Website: home-depot
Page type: customer-info-address
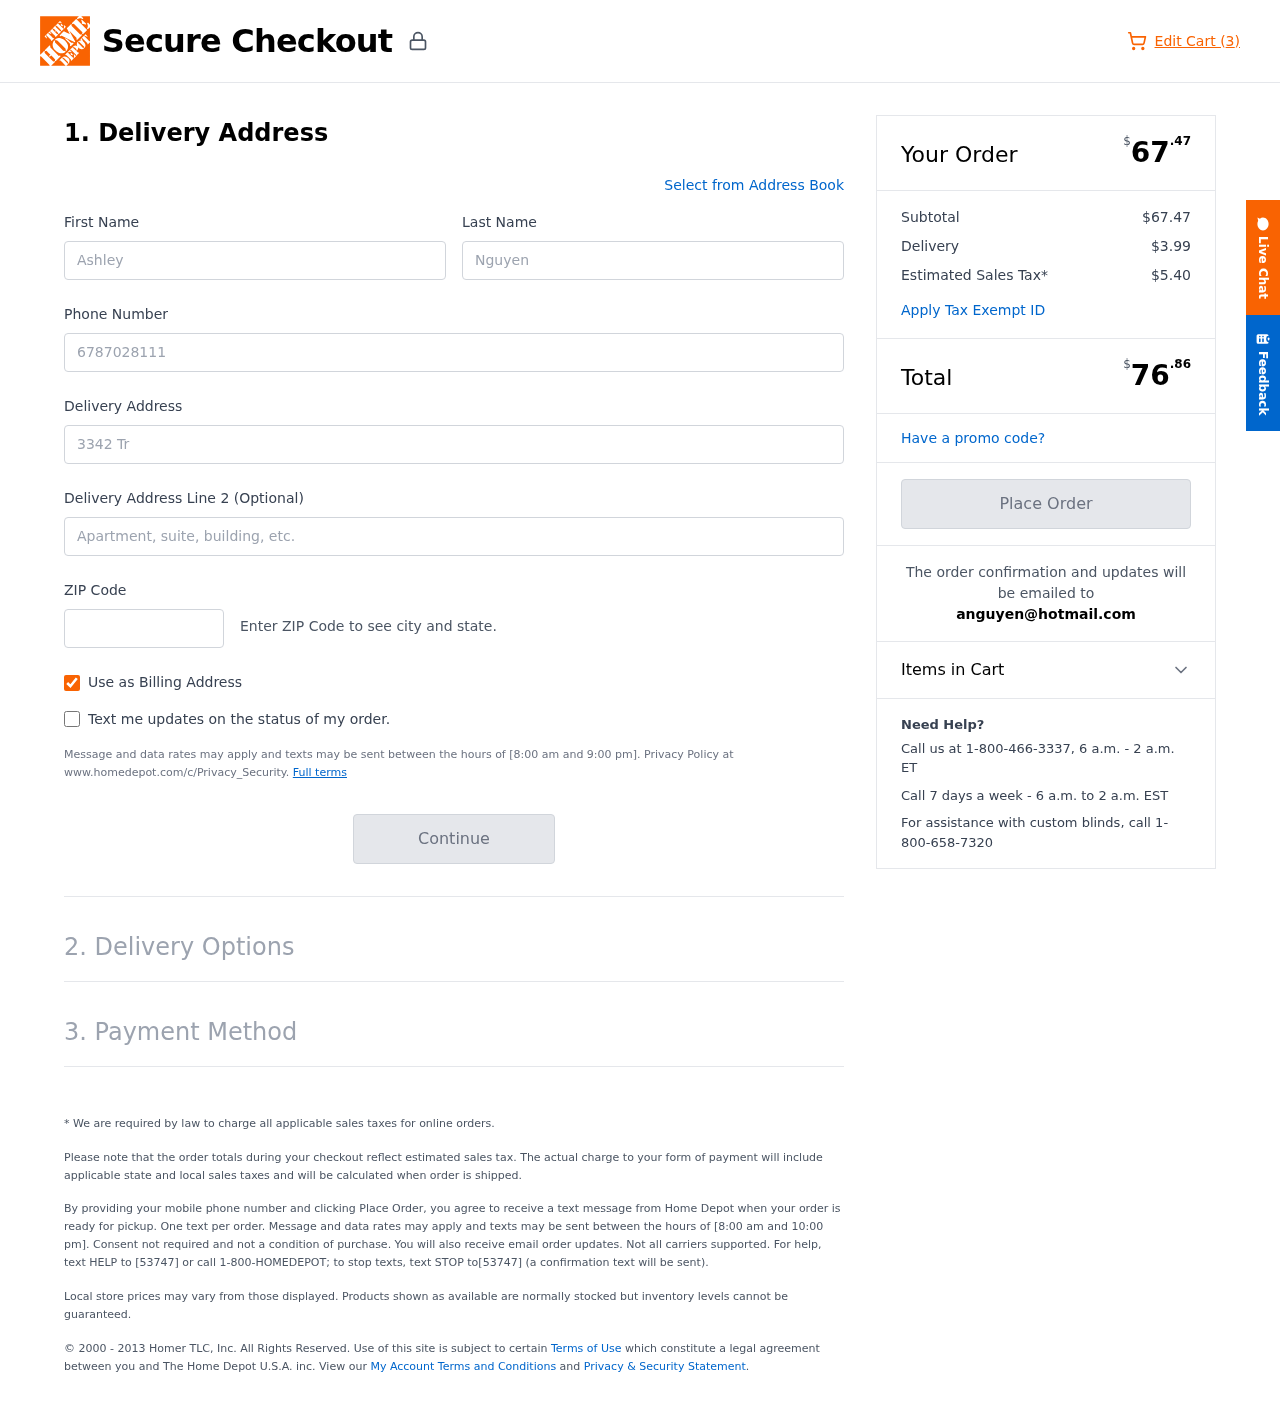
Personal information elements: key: PII_EMAIL
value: anguyen@hotmail.com
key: PII_FIRSTNAME
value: Ashley
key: PII_LASTNAME
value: Nguyen
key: PII_PHONE
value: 6787028111
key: PII_POSTCODE
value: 51274
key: PII_STREET
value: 3342 Tracy Path
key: PII_STREET2
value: Suite 734
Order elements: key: ORDER_NUM_ITEMS
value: Edit Cart (3)
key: ORDER_SUBTOTAL_HEADER
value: $67.47
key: ORDER_SUBTOTAL
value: $67.47
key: ORDER_SHIPPING_COST
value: $3.99
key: ORDER_TAX
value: $5.40
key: ORDER_TOTAL2
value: $76.86